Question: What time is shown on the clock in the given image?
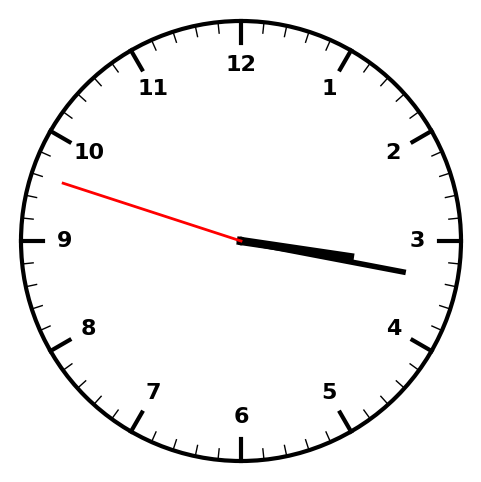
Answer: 03:16:48